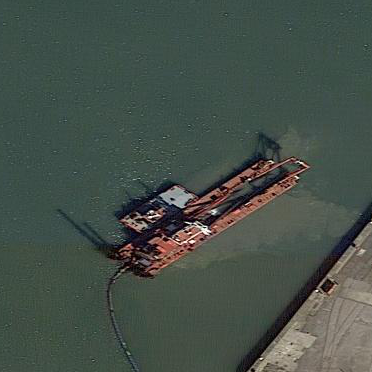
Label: civil